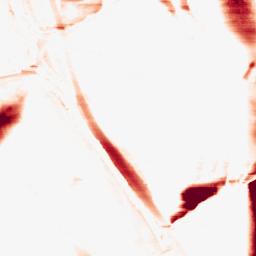
Category: morphological
Decomposition family: morphological_rect
Decomposition parameters: operation: opening
width: 50
height: 3
Upsampling method: sinc_hamming
Upsampling parameters: scale: 8
kernel_size: 16
Upsampling scale: 8